Field crop: tomato
Growth stage: 1
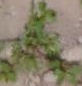
Species: portulaca